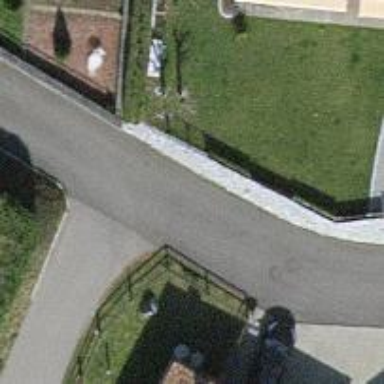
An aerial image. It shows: Hedge acting as barrier.